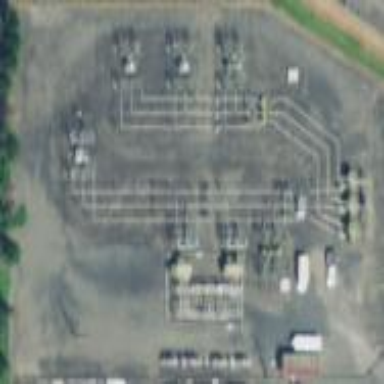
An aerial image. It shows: Power substation surrounded by fence.